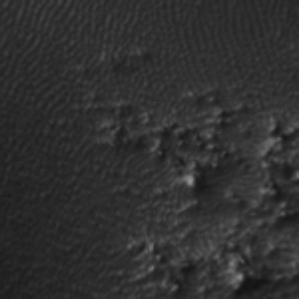
Label: frost